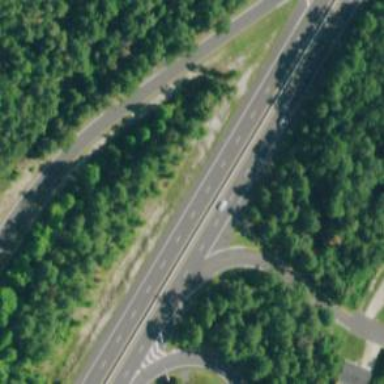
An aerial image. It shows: Trunk link highway.